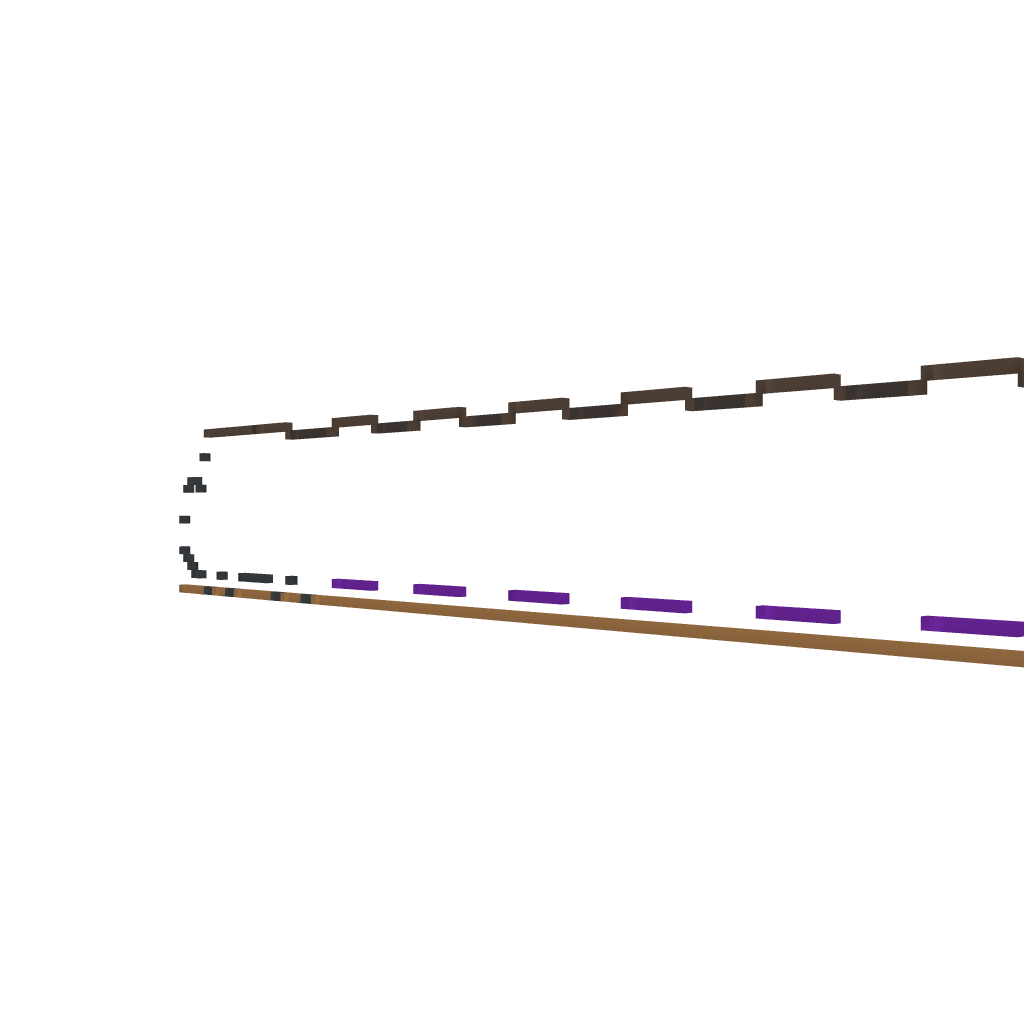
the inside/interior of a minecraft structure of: HUGE nyan cat